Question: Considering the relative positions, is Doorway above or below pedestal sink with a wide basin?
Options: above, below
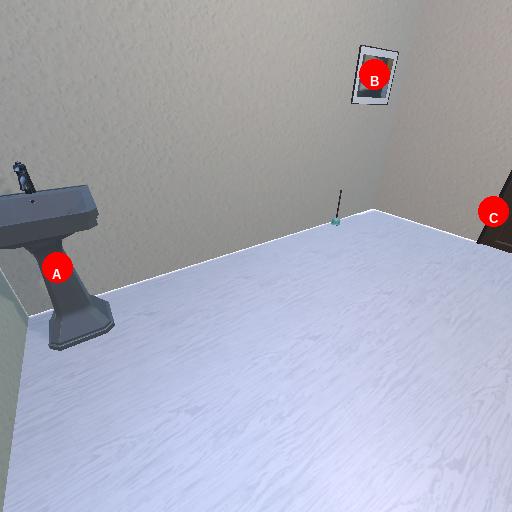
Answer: above